Question: I'm using jQuery Tools Scrollable plugin. I'm trying to make it so that the active frame is in the center of the screen.
I have the Scrollable wrapper set to 100% width and it works great, but the active frame is aligned to the left. What I want is for the active frame to be center. For a better explanation, see this mockup of what I'm trying to achieve.

FYI: This is my structure:
'''
<div class="scrollable">
<div class="prev browse left disabled"></div>
<div class="items">
<div class="pane">
Content
</div>
<div class="pane">
Content
</div>
</div>
<div class="next browse left"></div>
</div>
'''
Thanks!
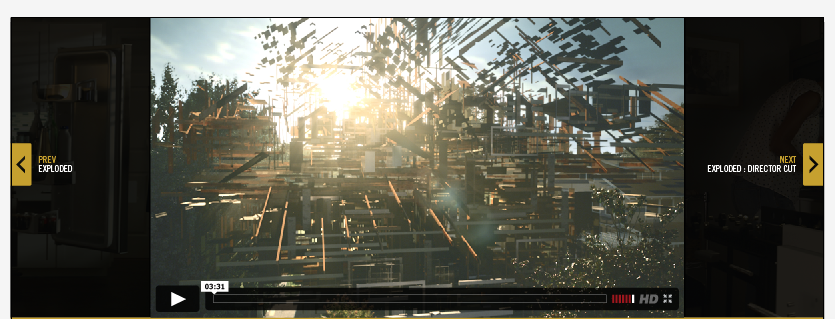
Answer: I figured it out. You can't use margin: 0 auto on .items because .items is too wide. Umesh tried to address this by providing a width it .items, but this is not dynamic. Also, jQuery Tools Scrollable still tries to position the active frame to the left anyway.
Here is what i did.
I setup the scrollable as 100% width of the browser. The .pane is 800px wide all the time.
Then I wrote this JavaScript:
'''
// Get window width
var winWidth = jQuery(window).width();
// winWidth divided by 2, subtract half the width of .pane
var itemsMargin = (winWidth/2)-400;
// Resize the homepage scrollable panes
jQuery('.scrollable .items').css('margin-left', itemsMargin+'px');
'''
This has the center of the active .pane allways in the center of the screen. I then setup a .resize() call back to reclaculate the left margin when the browse is resized. It works great!